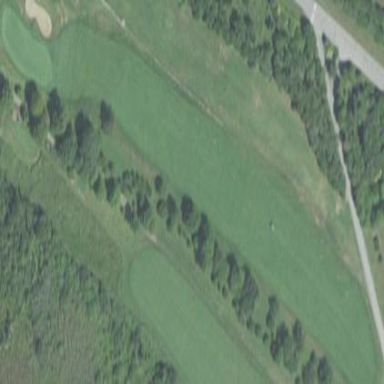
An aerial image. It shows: Grassy area designated as golf fairway.